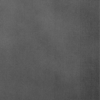
Label: dusty